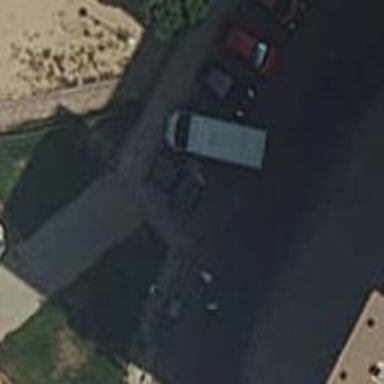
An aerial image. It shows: Footway with concrete surface.